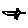
Label: star